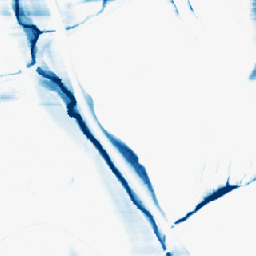
Category: morphological
Decomposition family: morphological_rect
Decomposition parameters: operation: closing
width: 50
height: 3
Upsampling method: nearest
Upsampling parameters: scale: 8
Upsampling scale: 8